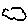
Label: cloud